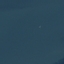
Land use / land cover: SeaLake